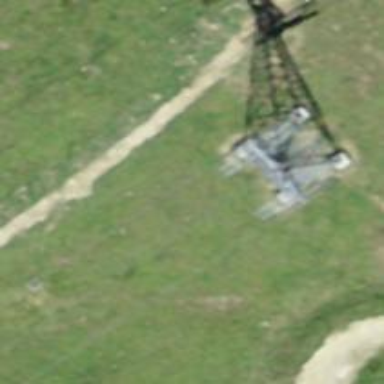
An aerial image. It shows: Pylon for aerialway.